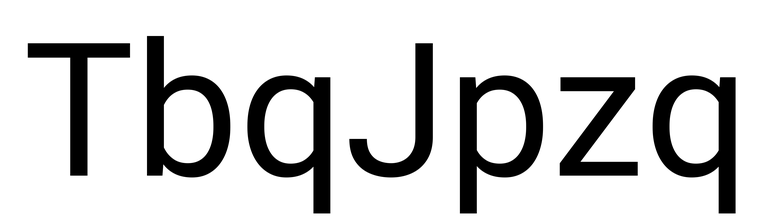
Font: Roboto_Regular